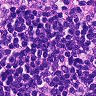
Metastatic tissue present: no